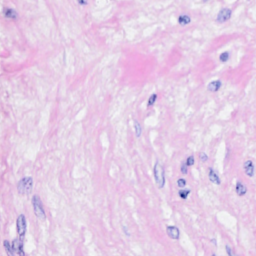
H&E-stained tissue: Breast